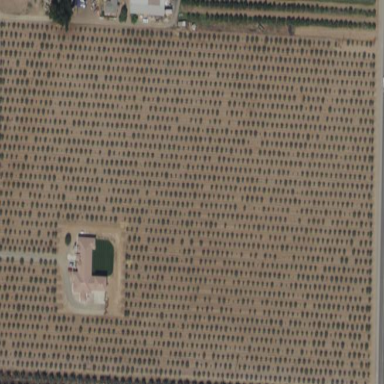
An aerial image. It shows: Orchard with lemon trees.